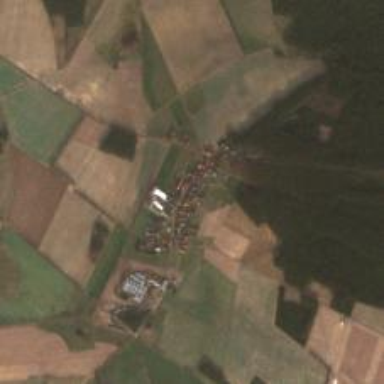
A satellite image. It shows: Village.